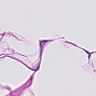
Metastatic tissue present: no